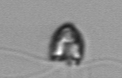
Label: Pyramimonas_longicauda